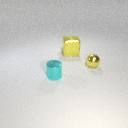
small cyan metal cylinder to the left of large yellow metal cube